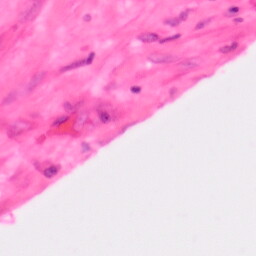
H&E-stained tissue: Colon